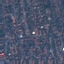
Land use / land cover: Residential